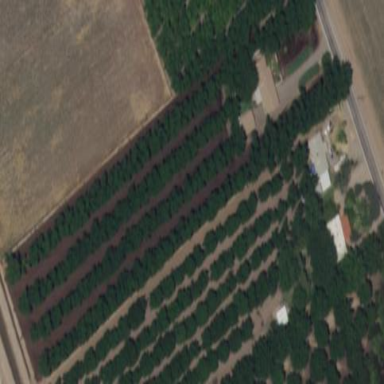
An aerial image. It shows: Orchard.